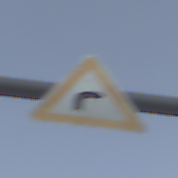
Verkehrszeichen: KurveRechts
Umgebung: Outdoor, Nature
Tageszeit: SunriseSunset
Wetter: PartlyCloudy
Licht: Natural
Jahreszeit: NotSpecified
Kontrast: LowContrast